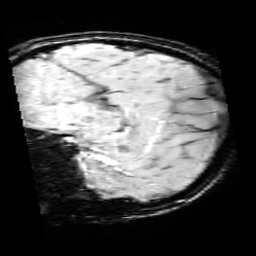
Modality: SWI
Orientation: sagittal
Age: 13
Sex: female
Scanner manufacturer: siemens
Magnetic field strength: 3 T
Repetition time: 0.027 s
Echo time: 0.02 s